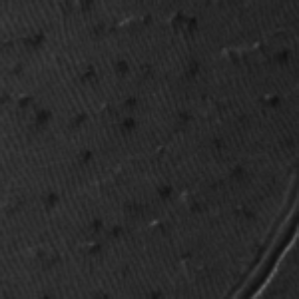
Label: frost